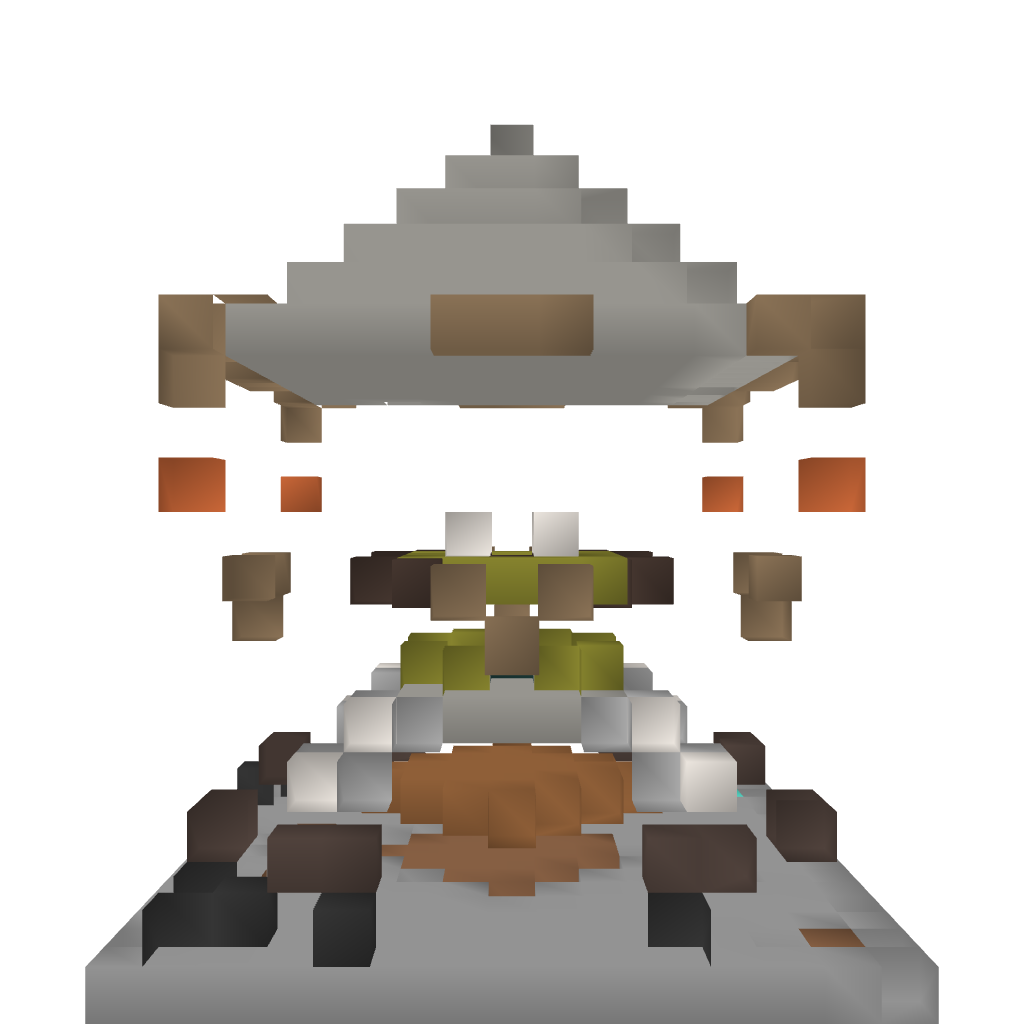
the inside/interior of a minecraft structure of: Enchantment Nexus